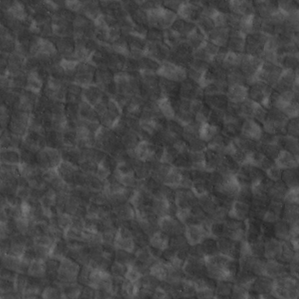
Label: non_frost